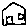
Label: house